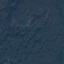
Land use / land cover class: Forest